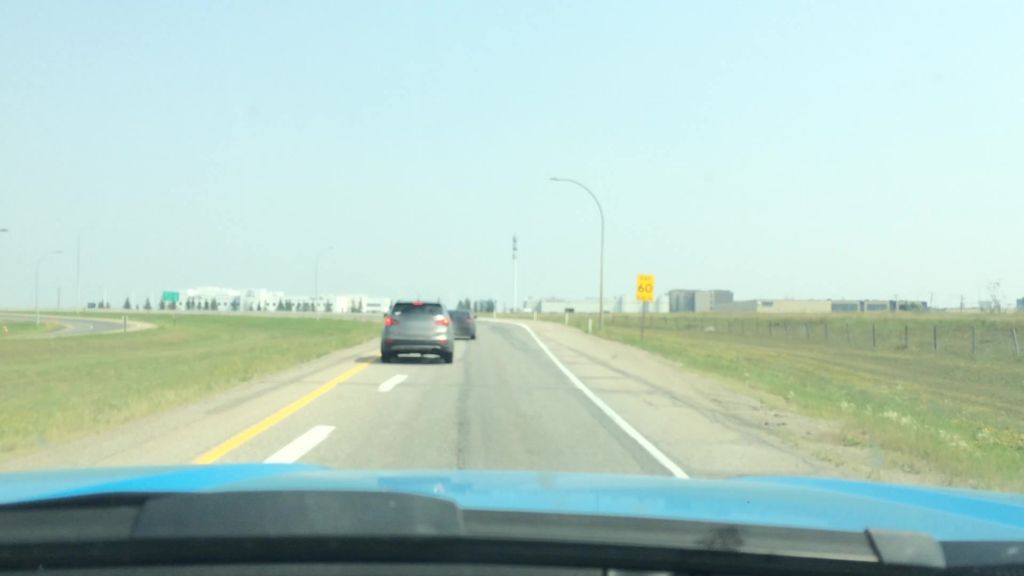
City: calgary